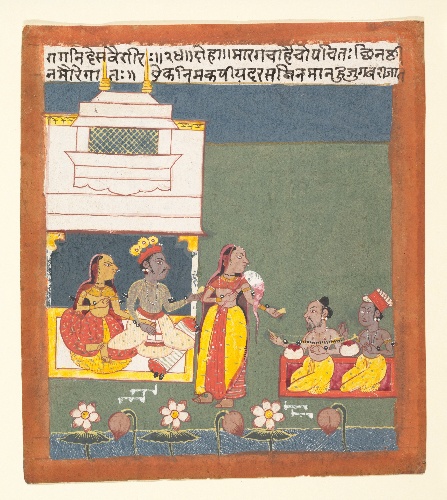
Date: ca. 1680
Object type: Folio
Classification: Paintings
Medium: Ink and opaque watercolor on paper
Culture: India (Madhya Pradesh, Malwa)
Dimensions: 7 1/4 x 6 in. (18.4 x 15.2 cm)
Department: Asian Art
Credit line: Gift of Mr. and Mrs. Ed Weiner, 1974
Accession year: 1974
Repository: Metropolitan Museum of Art, New York, NY
Tags: Musicians|Men|Women